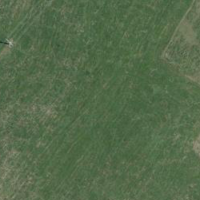
EUNIS habitat code: 52
Species observed at this site:
Milvus milvus